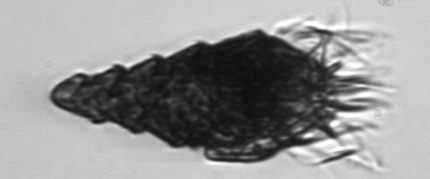
Label: Laboea_strobila